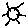
Label: sun